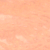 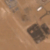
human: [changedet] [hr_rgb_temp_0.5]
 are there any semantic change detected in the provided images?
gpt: Two rectangular parks and some buildings appear in the desert.